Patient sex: M
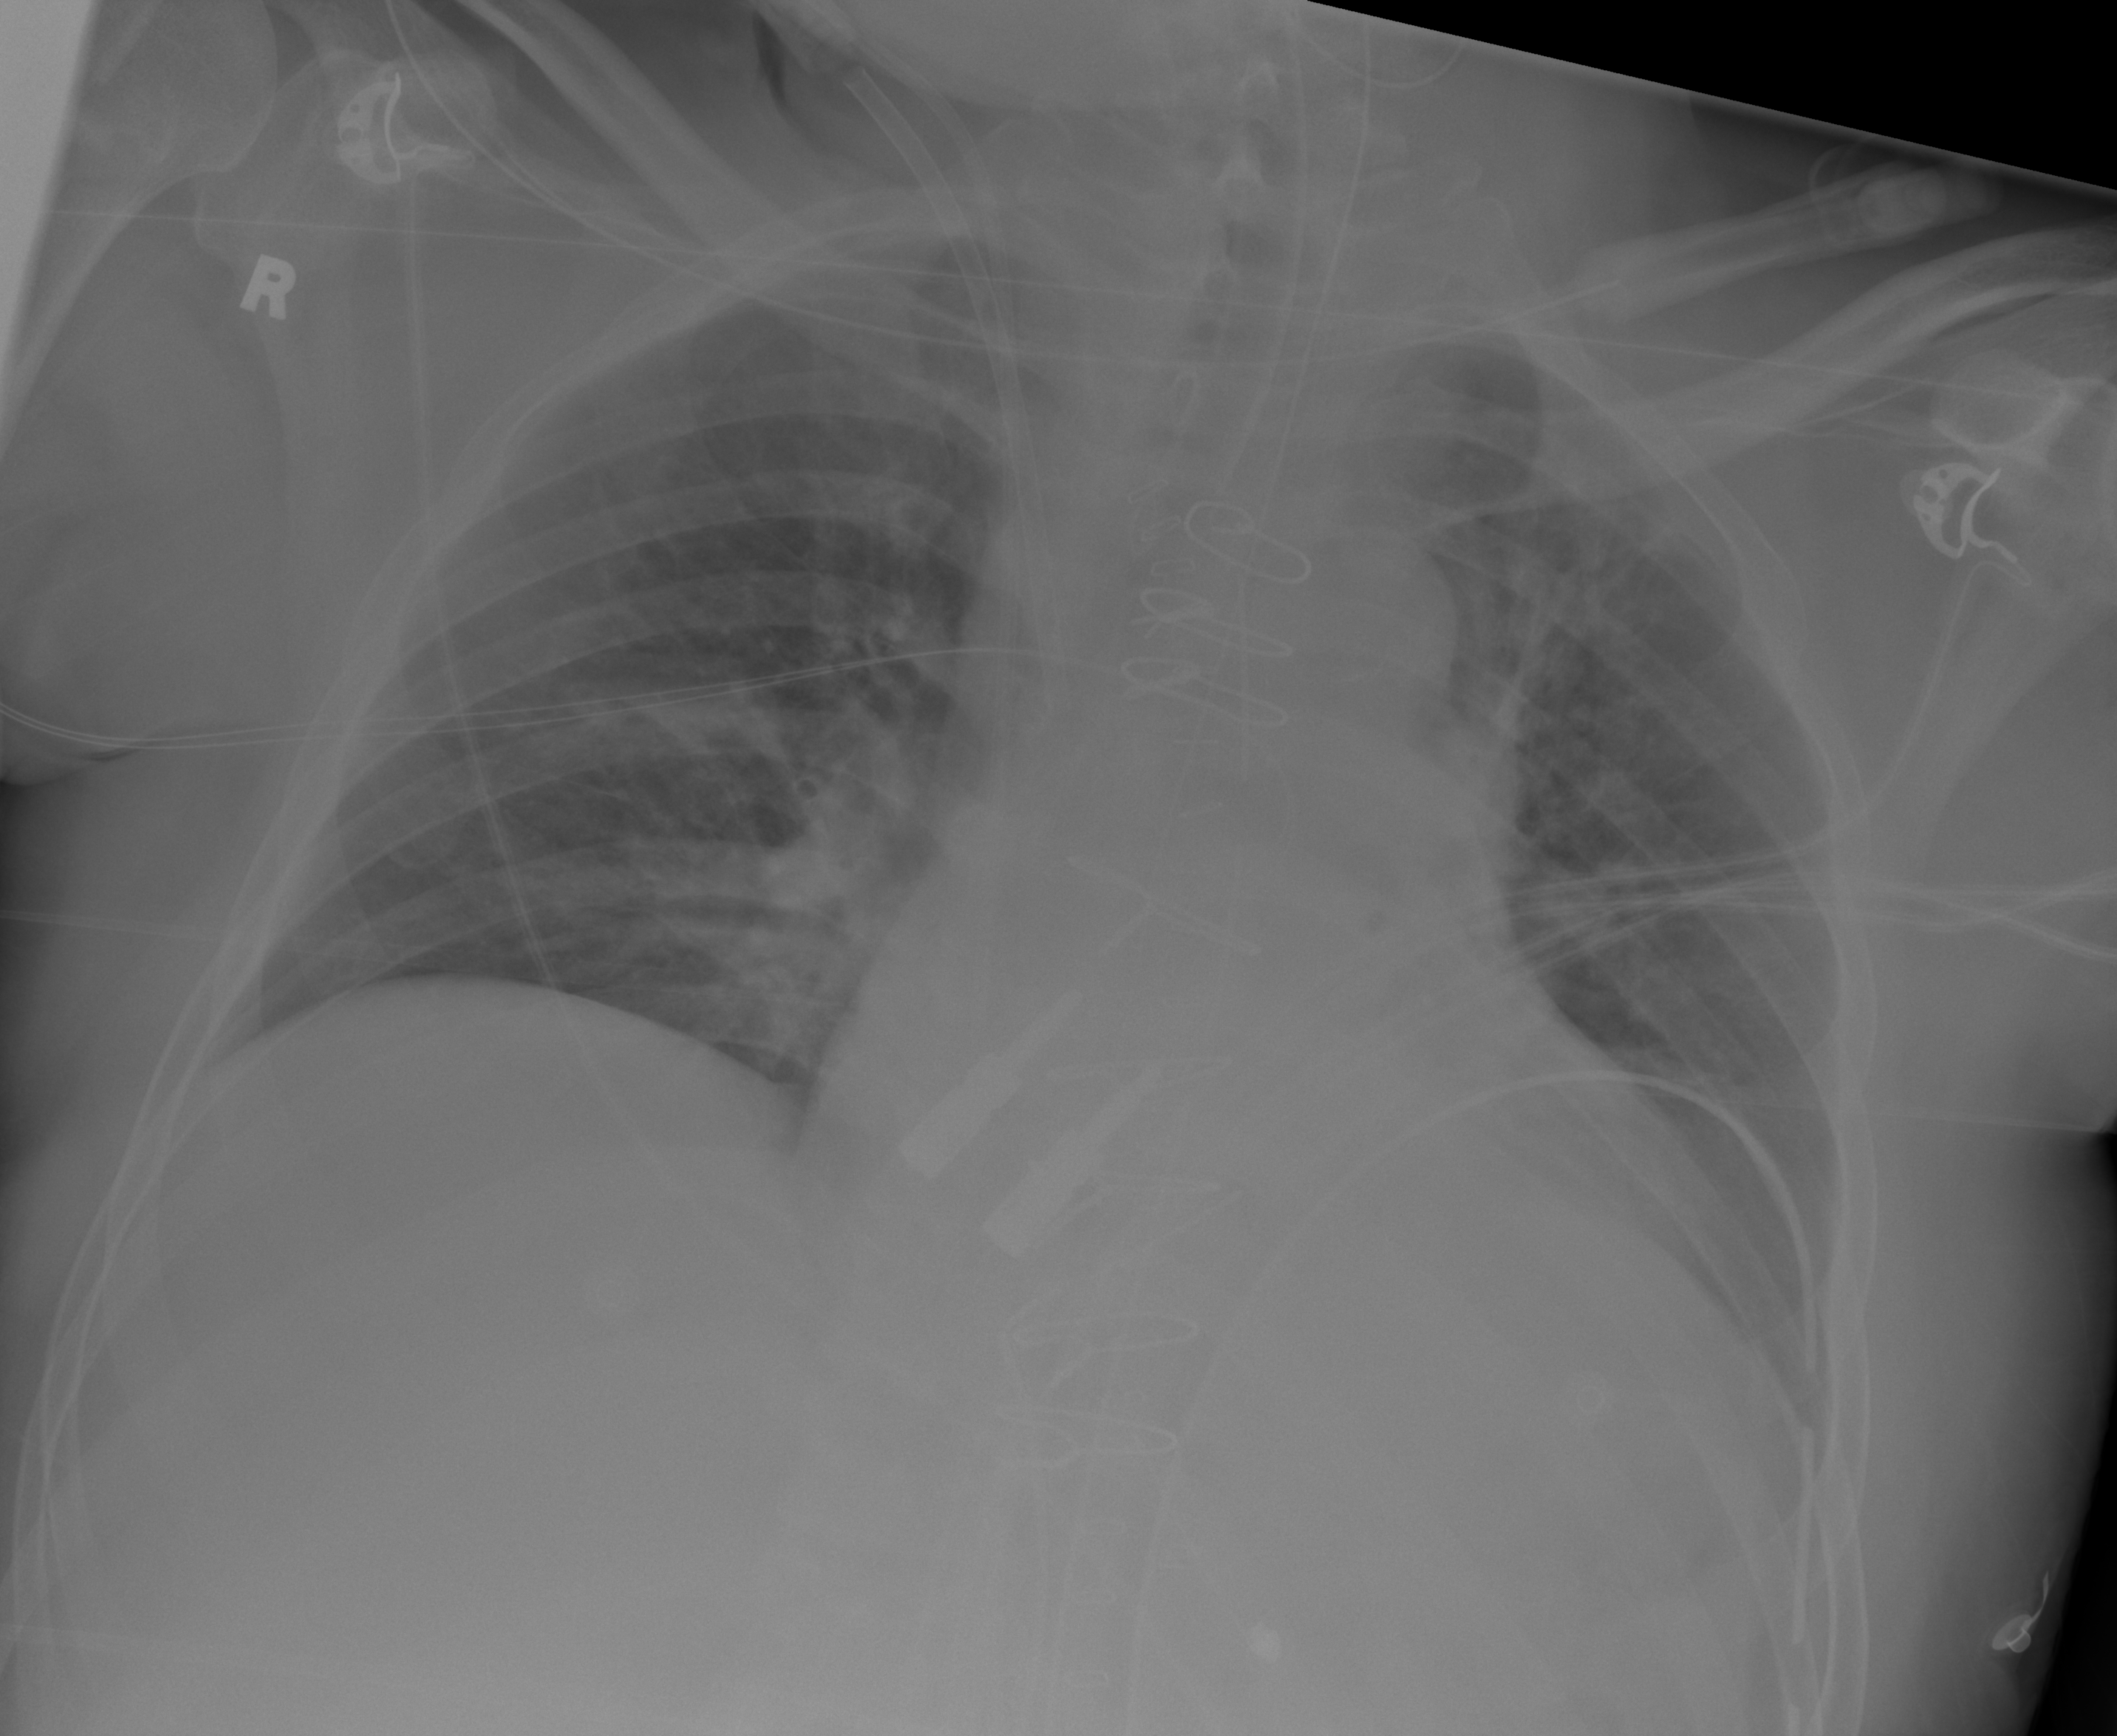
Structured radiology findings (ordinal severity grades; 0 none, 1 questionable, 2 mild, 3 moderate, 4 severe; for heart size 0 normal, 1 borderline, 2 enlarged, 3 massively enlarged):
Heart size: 2
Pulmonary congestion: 1
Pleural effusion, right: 0
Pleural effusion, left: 2
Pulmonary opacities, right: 0
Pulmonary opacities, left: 0
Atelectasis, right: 0
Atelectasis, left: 2